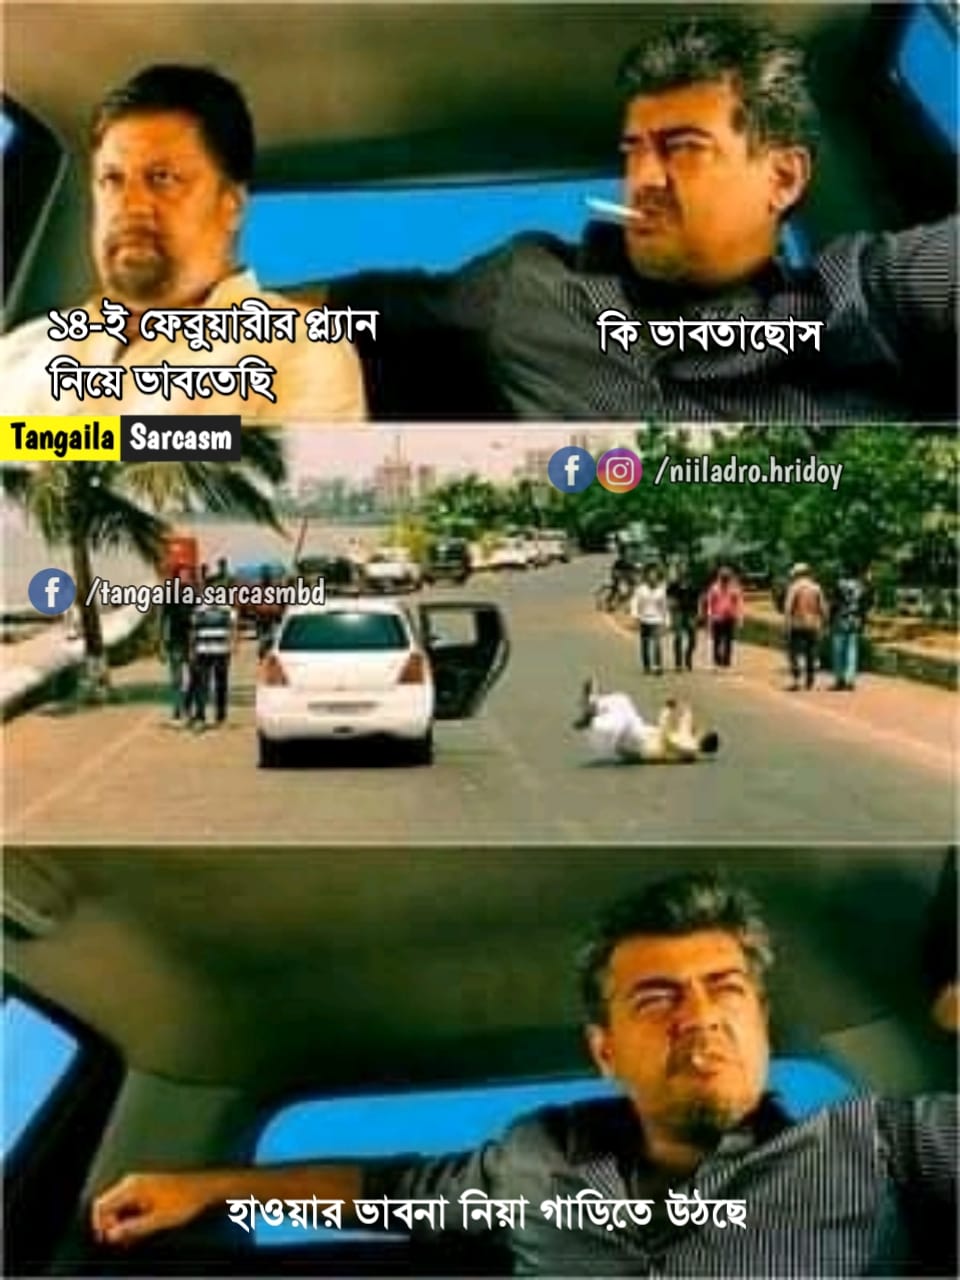
Text: ১৪-ই ফ্রেব্রুয়ারী প্ল্যান নিয়ে ভাবতেছি কি ভাবতাছোস হাওয়ার ভাবনা নিয়া গাড়িতে উঠছে
Label: Non Hate